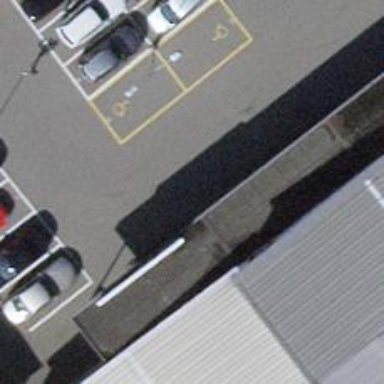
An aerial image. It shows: Bicycle parking facility.